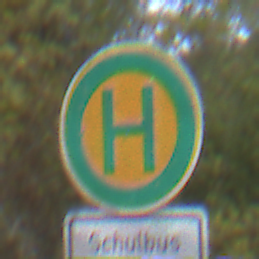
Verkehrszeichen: Haltestelle
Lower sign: ZeitangabenMitBeschraenkungAufWochentage5
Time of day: MorningAfternoon
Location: Outdoor (Urban)
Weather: PartlyCloudy
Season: NotSpecified
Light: Natural